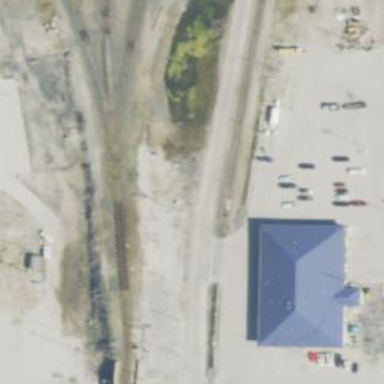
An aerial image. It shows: Railway yard used for manifest purposes.